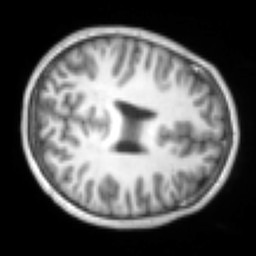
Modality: T1w
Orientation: axial